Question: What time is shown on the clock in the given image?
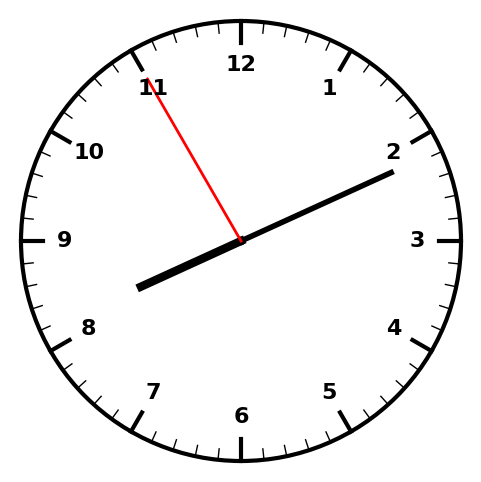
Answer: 08:10:55